An envelope spectrum derived from a bearing vibration measurement is shown; the reference markers locate BPFO, BPFI, BSF and FTF for this bearing geometry and shaft speed. Diagnose the bearing from this image, choosing from: normal, inner_race, outer_race, ball.
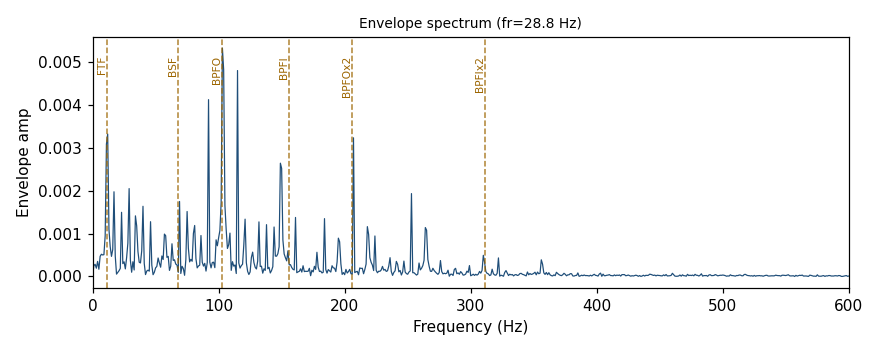
Answer: outer_race